Question: Due to my limited knowledge in Matlab i am struggling to plot mean of medians on the image coordinates. I have a gray scale image in Matlab. I want to plot its mean of the medians of its columns on that image so that it divides the image into two parts horizontally. I have obtained mean by using Matlab's 'Mean' command. But i am struggling to get image coordinates where i can plot the mean of medians.
After slight modification in Marcin's code i was able to get this output which shows median of columns of a grayscale image.
The modified code is,
'''
load clown
M = median(X, 1);
figure();
imshow(uint8(X)); one=zeros(1,numel(M));
hold on;
for columnIdx = 1:numel(M)
medianValue = M(columnIdx);
% find locations of gray-scale lavel values equal to the median
idx = find(X(:, columnIdx) == medianValue);
selectone=floor(length(idx)/2); % selecting the middle value
% create a vector containing median values for each column
if (isempty(idx) == 1);
one(1,columnIdx)=svone;
else
one(1,columnIdx)=idx(selectone);
end
% in case when median value doesn't matches columns values use the
% previous column median value
svone=one(1,columnIdx);
end
plot(1:numel(M), one, '-g');
'''
The output is,

I want to plot the mean of the medians of the columns so that it should divide the image horizontally in two parts. Can anyone help me in this or give an idea about it!
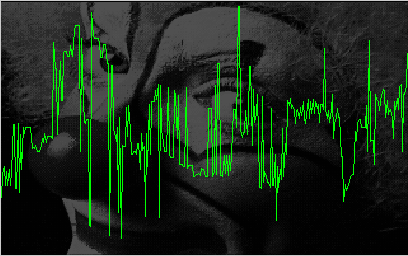
Answer: So if i understand you correctly, you want to plot another line in that figure over the same xrange as the green line, just with a constant y-value. That constant value shall be the mean of the y-values of the green line, this can be done with 'line' or 'plot' where we just need to define start and ending point:
'''
plot([1, numel(M)], [mean(one), mean(one)], 'r-')
'''